Aerial crown-view tile of a tropical tree (Barro Colorado Island, Panama), acquired 20250124:
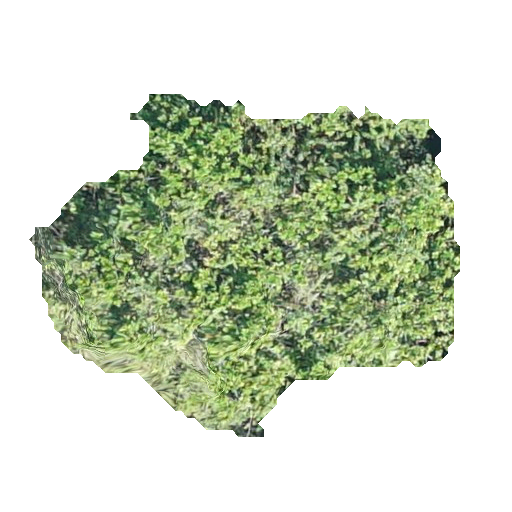
Species: Anacardium excelsum
GBIF accepted scientific name: Anacardium excelsum
Crown area: 150.925 m²